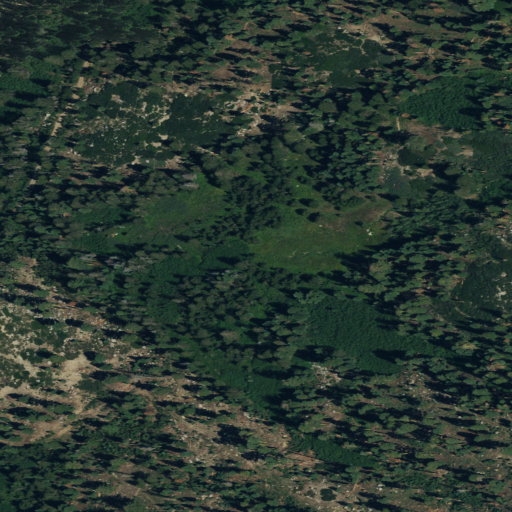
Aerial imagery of plain(s) in California named Mountain Meadow containing evergreen forest, shrub, and woody wetlands